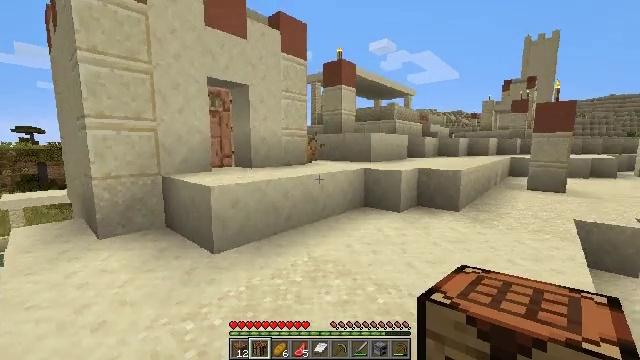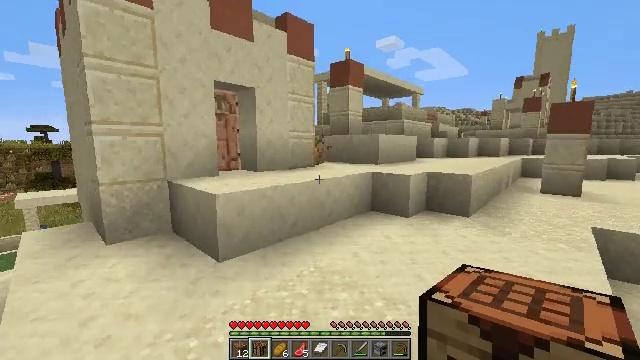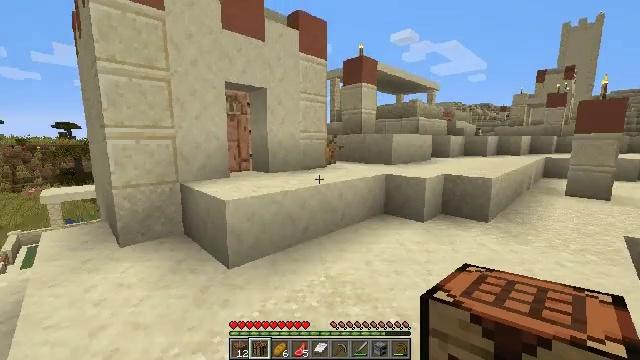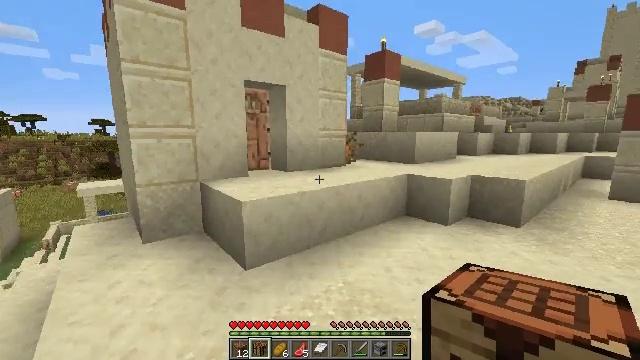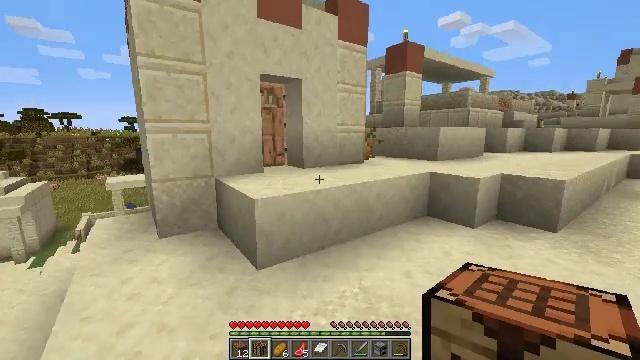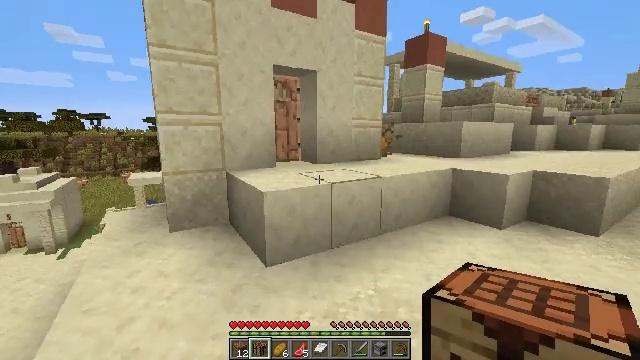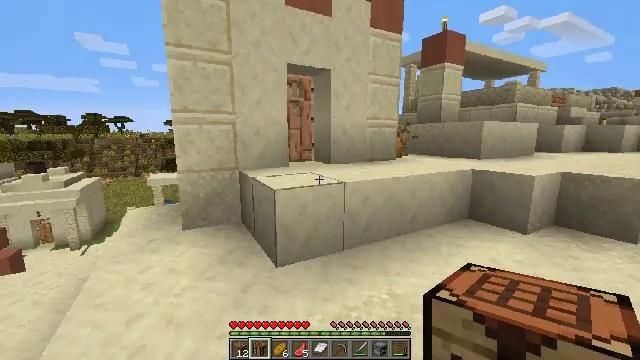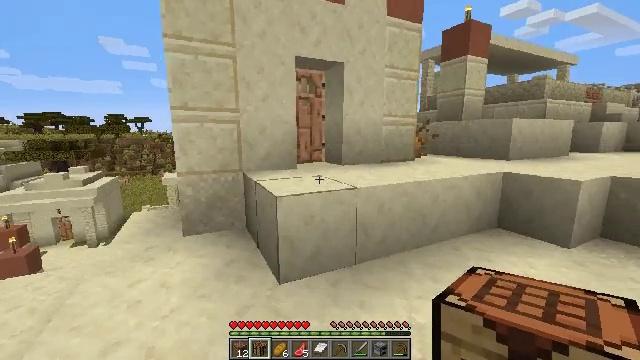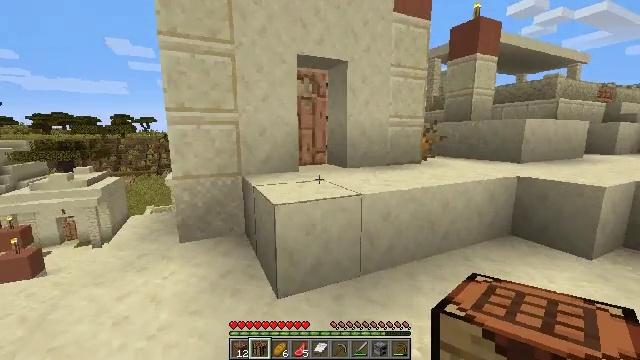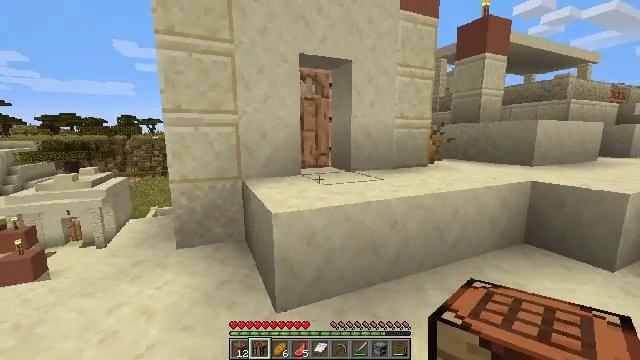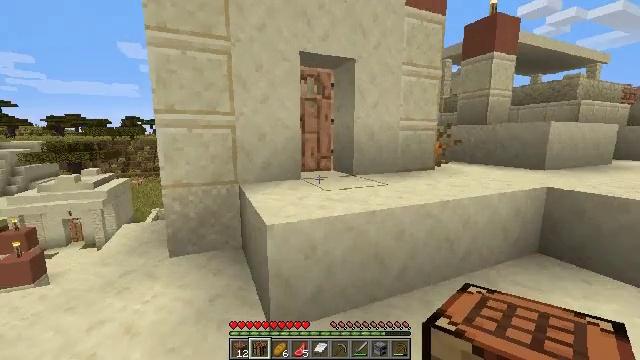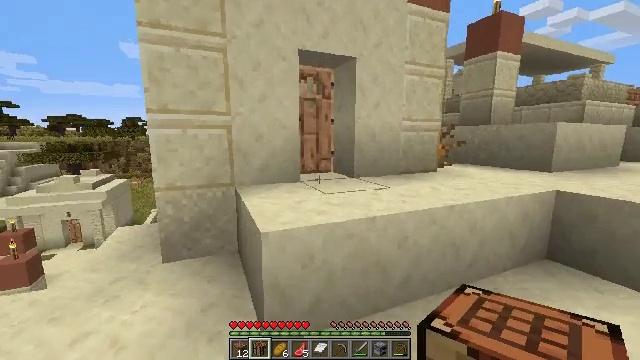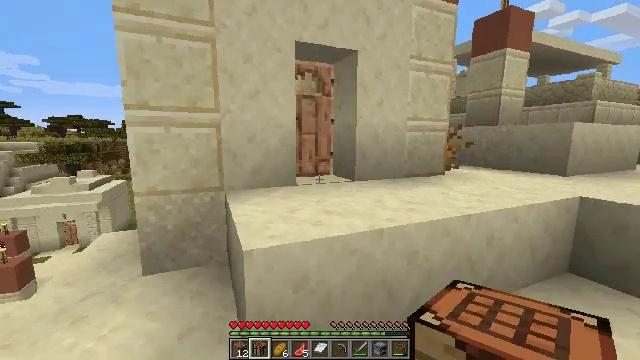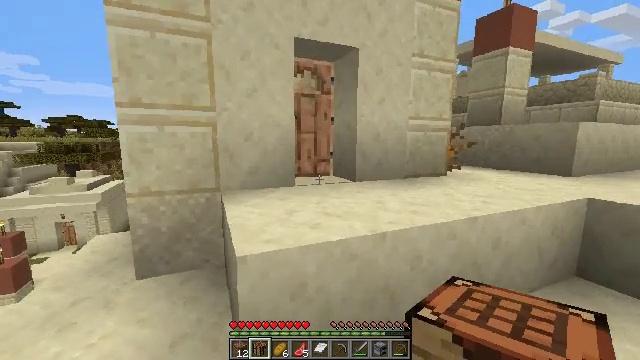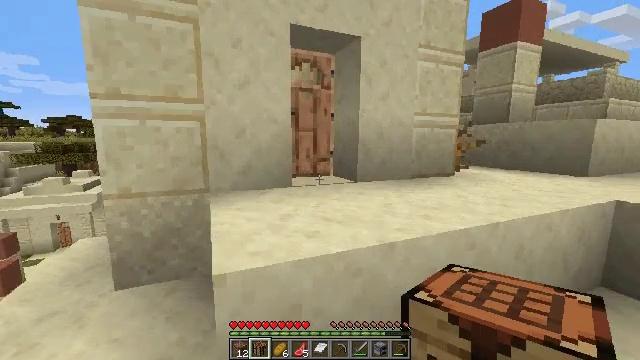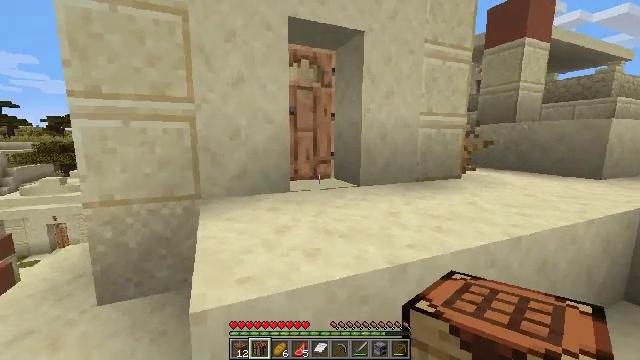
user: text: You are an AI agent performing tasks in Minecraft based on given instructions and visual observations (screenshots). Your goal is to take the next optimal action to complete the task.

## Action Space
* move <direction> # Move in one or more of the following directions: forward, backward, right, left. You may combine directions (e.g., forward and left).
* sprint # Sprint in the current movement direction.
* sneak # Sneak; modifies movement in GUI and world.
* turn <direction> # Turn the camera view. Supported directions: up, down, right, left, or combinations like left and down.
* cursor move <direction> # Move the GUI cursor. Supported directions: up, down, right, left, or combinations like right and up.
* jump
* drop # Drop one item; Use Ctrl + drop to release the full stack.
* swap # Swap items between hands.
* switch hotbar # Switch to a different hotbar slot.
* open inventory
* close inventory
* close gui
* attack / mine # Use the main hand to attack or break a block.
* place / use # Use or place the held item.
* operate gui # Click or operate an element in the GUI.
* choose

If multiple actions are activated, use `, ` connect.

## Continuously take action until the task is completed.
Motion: motion action
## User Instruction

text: Reclaim the jungle fence gate.
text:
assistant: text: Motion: move forward, turn left, jump
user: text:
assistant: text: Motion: move forward, turn left
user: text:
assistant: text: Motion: move forward, turn left
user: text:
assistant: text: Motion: move forward, turn left
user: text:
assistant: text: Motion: move forward, turn left
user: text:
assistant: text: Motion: move forward, turn left
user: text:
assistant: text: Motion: move forward, turn left
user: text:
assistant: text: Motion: move forward
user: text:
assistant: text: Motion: move forward
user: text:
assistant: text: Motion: move forward
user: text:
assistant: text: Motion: move forward
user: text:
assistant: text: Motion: move forward
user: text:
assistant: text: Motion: move forward
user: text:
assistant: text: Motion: move forward
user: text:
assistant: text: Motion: move forward
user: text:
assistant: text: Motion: move forward, jump
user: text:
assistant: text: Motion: move forward, jump
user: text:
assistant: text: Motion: move forward, jump
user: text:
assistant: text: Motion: move forward, jump
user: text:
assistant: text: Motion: move forward, turn down
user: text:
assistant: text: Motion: move forward, turn down
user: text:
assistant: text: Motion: move forward
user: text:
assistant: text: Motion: move forward and move right
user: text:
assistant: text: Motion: move forward and move right, turn down
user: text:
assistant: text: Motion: move forward, turn left and down
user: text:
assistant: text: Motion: move forward, turn left and down
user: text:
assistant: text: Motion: move forward, turn left and down
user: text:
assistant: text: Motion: move forward
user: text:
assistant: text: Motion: move forward, use / place
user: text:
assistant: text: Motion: move forward, use / place